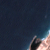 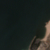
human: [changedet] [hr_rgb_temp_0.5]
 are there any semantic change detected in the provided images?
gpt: The coast was extended.